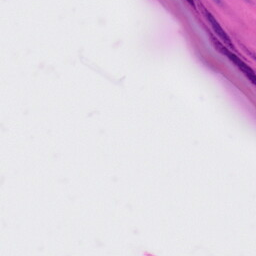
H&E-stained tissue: Skin